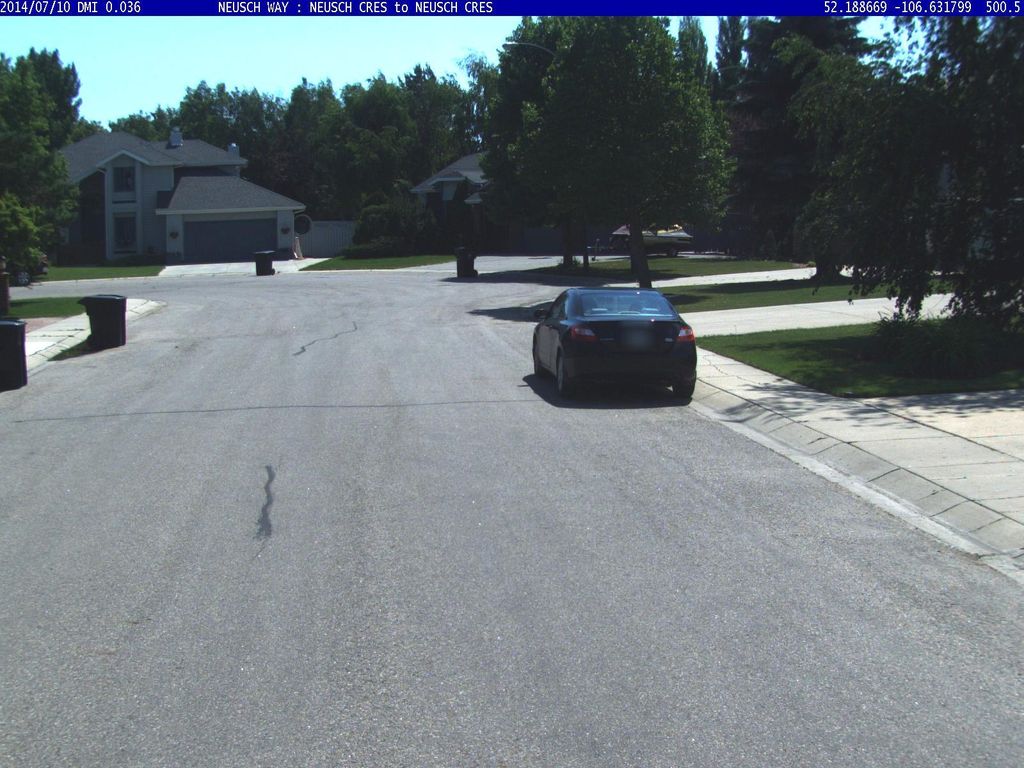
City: saskatoon